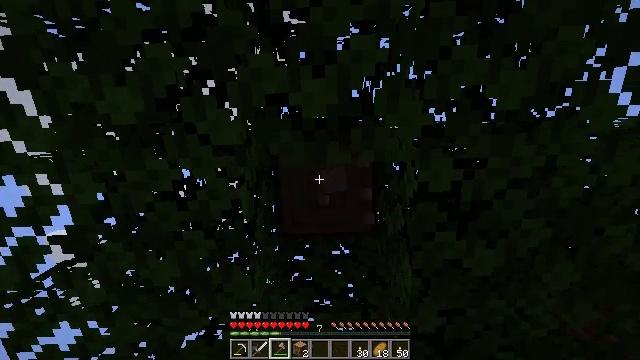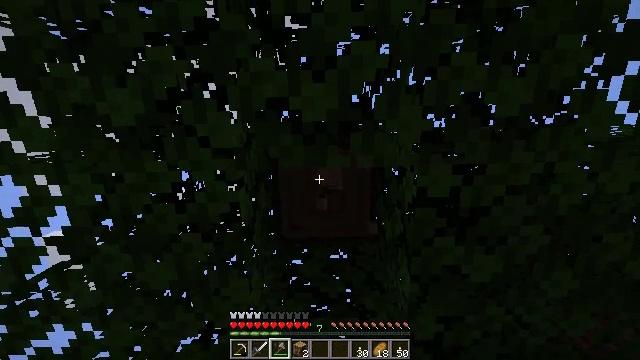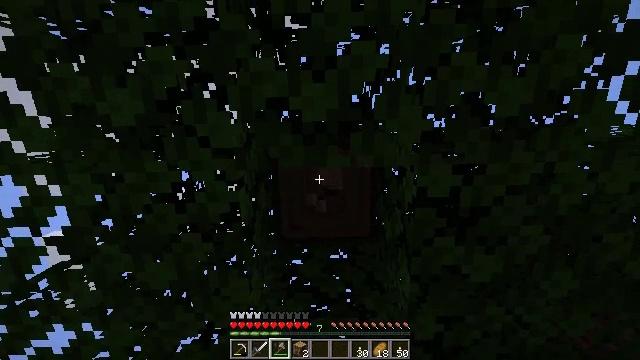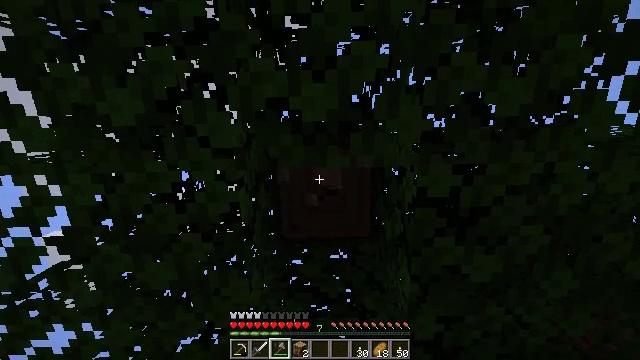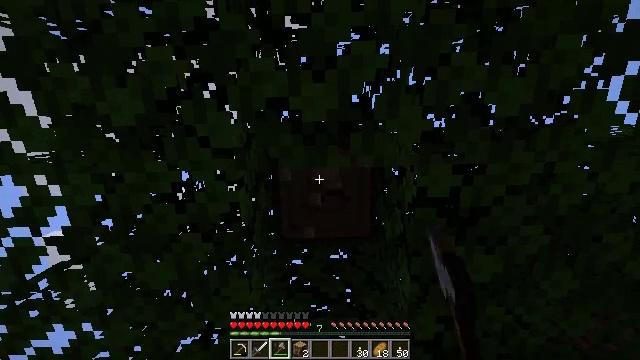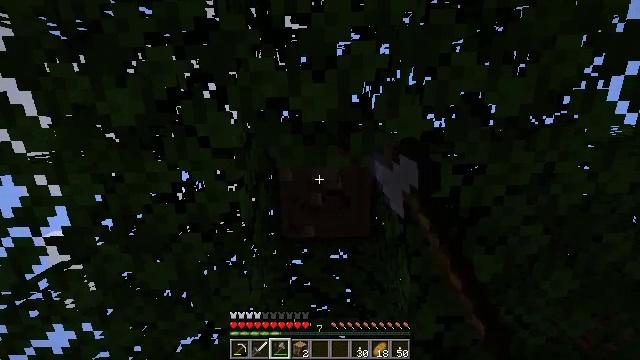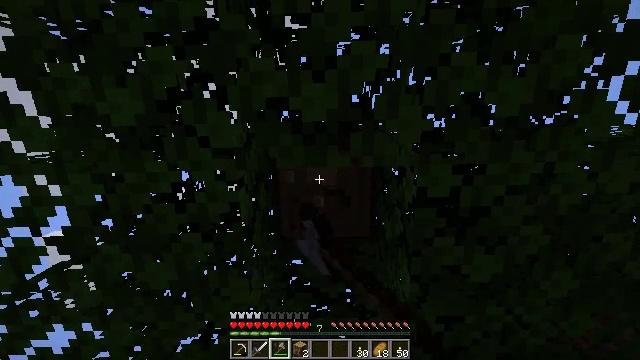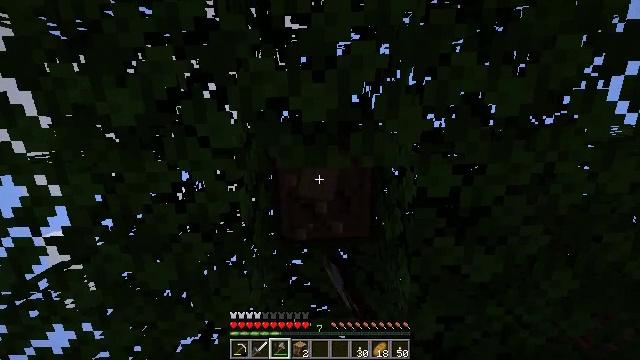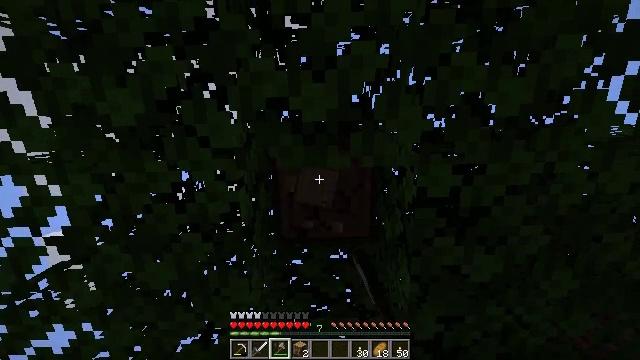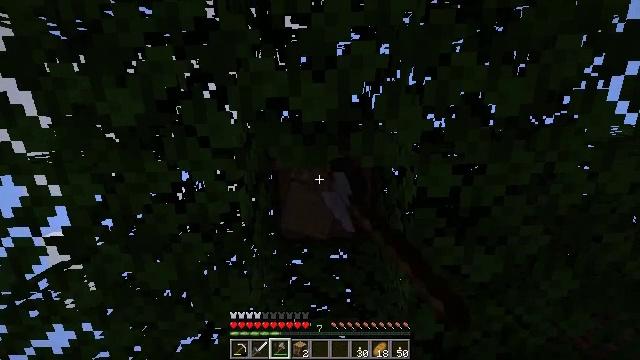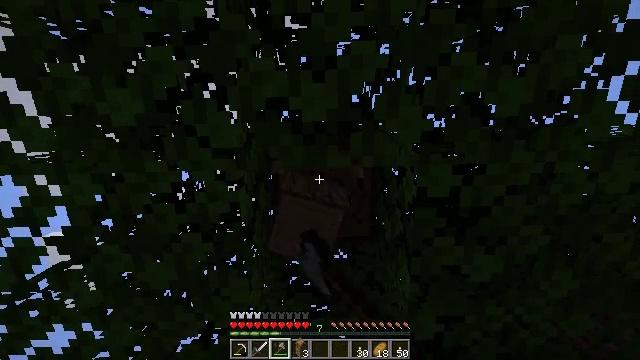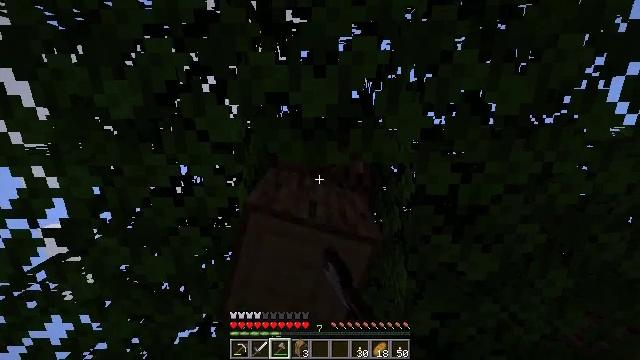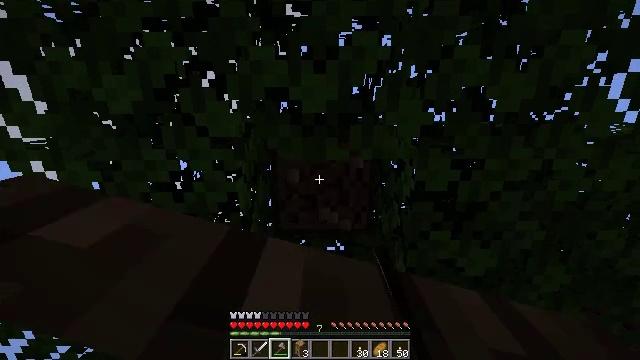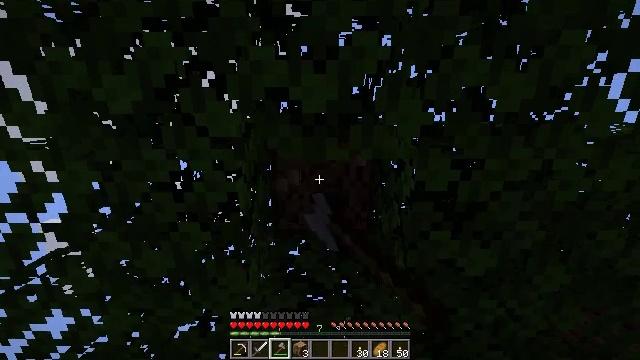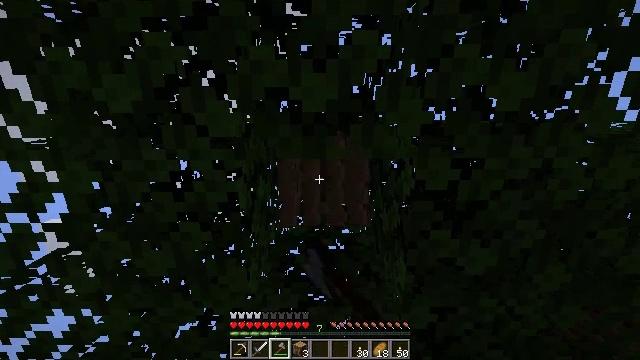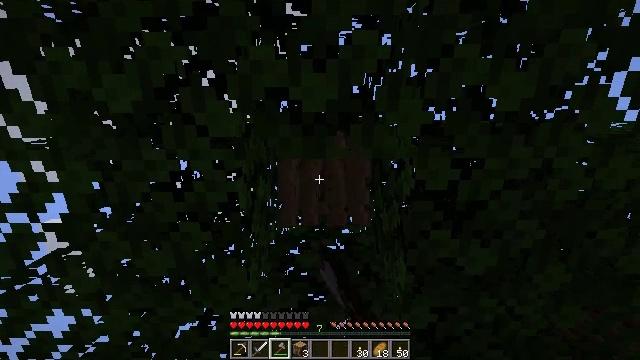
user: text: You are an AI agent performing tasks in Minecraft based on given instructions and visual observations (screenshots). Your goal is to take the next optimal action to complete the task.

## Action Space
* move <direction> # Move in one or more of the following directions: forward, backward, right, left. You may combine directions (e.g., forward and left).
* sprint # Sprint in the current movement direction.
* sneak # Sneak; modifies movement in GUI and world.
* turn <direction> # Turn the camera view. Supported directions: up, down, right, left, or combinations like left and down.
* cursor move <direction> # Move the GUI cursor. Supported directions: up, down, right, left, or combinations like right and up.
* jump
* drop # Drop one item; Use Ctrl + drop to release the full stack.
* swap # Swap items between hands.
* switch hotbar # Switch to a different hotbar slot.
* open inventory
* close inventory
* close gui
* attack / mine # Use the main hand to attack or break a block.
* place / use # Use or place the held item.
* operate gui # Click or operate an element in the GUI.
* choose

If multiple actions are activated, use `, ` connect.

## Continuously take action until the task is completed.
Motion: motion action
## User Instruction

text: Chop down the oak log.
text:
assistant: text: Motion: attack / mine
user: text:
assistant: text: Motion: attack / mine
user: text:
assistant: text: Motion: attack / mine
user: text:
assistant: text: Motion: attack / mine
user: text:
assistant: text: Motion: attack / mine
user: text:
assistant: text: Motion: attack / mine
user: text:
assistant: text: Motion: attack / mine
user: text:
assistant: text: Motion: attack / mine
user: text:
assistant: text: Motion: attack / mine
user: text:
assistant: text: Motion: attack / mine
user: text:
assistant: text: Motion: attack / mine
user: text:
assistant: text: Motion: attack / mine
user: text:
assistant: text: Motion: attack / mine
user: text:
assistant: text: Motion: attack / mine
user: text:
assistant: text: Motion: attack / mine
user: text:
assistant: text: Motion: attack / mine
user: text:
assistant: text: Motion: attack / mine
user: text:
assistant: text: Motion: attack / mine
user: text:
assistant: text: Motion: attack / mine
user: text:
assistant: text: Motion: attack / mine
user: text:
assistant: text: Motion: attack / mine
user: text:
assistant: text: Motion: attack / mine
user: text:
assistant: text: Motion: attack / mine
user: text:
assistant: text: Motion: attack / mine
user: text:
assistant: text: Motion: attack / mine
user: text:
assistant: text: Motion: attack / mine
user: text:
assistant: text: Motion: attack / mine
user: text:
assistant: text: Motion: attack / mine
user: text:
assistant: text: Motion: attack / mine
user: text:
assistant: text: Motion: attack / mine